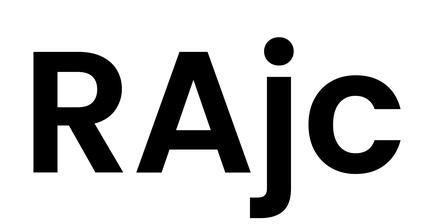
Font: Poppins-SemiBold